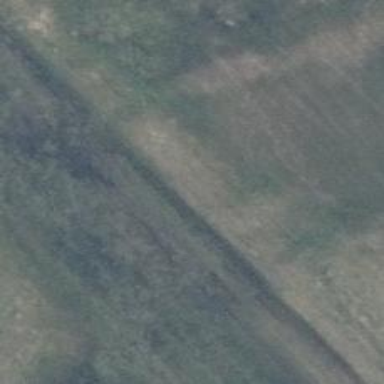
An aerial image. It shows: Track with grade 5 tracktype.